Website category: sports
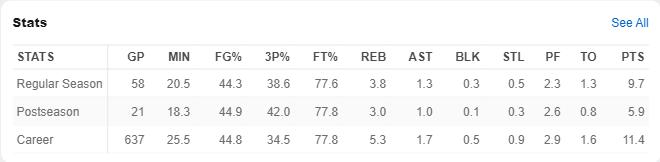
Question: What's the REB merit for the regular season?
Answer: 3.8

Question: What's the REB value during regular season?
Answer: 3.8

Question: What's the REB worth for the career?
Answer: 5.3

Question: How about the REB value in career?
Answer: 5.3

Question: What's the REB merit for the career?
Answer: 5.3

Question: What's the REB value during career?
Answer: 5.3

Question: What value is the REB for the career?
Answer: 5.3

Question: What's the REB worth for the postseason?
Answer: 3.0

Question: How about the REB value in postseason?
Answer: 3.0

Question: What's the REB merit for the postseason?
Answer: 3.0

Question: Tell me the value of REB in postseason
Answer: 3.0

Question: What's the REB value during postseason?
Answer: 3.0

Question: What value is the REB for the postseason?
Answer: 3.0

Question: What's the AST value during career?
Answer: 1.7

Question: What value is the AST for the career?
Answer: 1.7

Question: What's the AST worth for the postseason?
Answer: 1.0

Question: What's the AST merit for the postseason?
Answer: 1.0

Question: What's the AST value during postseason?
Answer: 1.0

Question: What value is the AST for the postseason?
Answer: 1.0

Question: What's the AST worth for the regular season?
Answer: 1.3

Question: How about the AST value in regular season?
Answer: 1.3

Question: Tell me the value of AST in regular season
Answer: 1.3

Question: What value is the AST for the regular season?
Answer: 1.3

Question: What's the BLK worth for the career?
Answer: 0.5

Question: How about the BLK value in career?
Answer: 0.5

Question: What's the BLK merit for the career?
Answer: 0.5

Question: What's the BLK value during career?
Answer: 0.5

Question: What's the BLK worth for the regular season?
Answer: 0.3

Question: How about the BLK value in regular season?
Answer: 0.3

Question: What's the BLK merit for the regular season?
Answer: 0.3

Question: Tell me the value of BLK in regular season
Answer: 0.3

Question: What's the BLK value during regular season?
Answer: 0.3

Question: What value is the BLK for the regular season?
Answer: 0.3

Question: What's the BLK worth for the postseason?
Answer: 0.1

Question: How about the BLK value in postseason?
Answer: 0.1

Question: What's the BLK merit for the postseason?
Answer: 0.1

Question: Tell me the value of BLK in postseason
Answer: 0.1

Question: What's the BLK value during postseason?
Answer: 0.1

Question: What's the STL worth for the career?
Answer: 0.9

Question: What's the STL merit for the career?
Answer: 0.9

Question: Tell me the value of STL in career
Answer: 0.9

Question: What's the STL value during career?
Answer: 0.9

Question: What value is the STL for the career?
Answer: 0.9

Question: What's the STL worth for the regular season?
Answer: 0.5

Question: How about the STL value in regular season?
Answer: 0.5

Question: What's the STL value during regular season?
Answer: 0.5

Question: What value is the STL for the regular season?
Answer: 0.5

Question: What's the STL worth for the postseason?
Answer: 0.3

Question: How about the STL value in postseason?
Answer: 0.3

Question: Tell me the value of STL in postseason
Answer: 0.3

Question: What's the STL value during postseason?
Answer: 0.3

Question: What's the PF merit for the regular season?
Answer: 2.3

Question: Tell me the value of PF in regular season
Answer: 2.3

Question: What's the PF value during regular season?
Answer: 2.3

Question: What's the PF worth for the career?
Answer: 2.9

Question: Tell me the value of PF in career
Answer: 2.9

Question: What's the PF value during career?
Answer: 2.9

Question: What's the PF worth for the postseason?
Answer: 2.6

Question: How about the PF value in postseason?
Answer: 2.6

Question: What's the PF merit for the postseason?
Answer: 2.6

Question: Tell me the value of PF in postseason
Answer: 2.6

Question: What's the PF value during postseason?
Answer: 2.6

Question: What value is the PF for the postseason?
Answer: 2.6

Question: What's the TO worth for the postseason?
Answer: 0.8